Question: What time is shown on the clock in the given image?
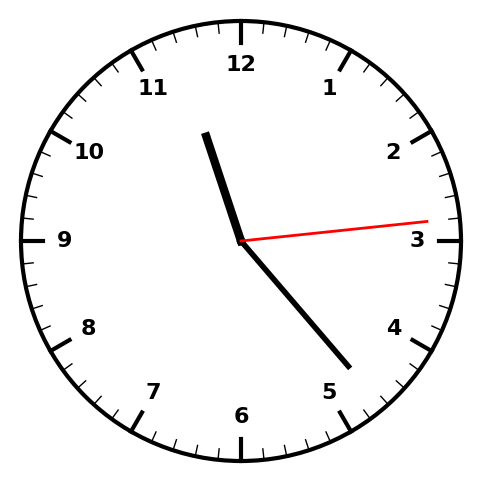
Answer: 11:23:14